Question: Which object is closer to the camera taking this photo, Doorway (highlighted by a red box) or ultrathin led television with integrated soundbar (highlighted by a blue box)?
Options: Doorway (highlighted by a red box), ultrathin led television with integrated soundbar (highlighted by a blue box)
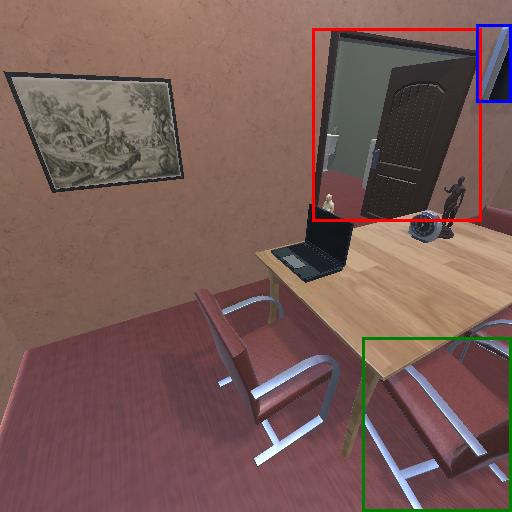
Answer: Doorway (highlighted by a red box)